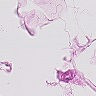
Metastatic tissue present: no